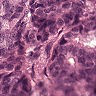
Metastatic tissue present: yes